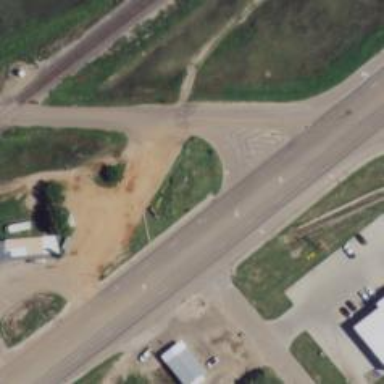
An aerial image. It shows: Trunk highway.